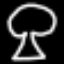
Label: mushroom